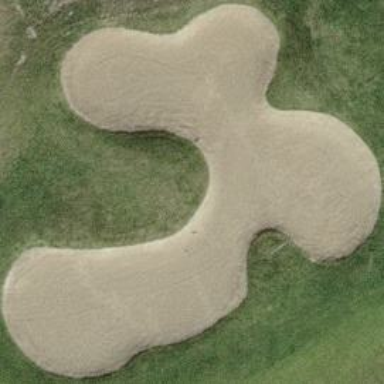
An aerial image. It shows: Sandy area is golf bunker.